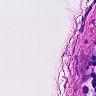
Metastatic tissue present: no